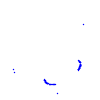
Particle: proton